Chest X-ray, PA view. Patient: 63 years old, sex F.
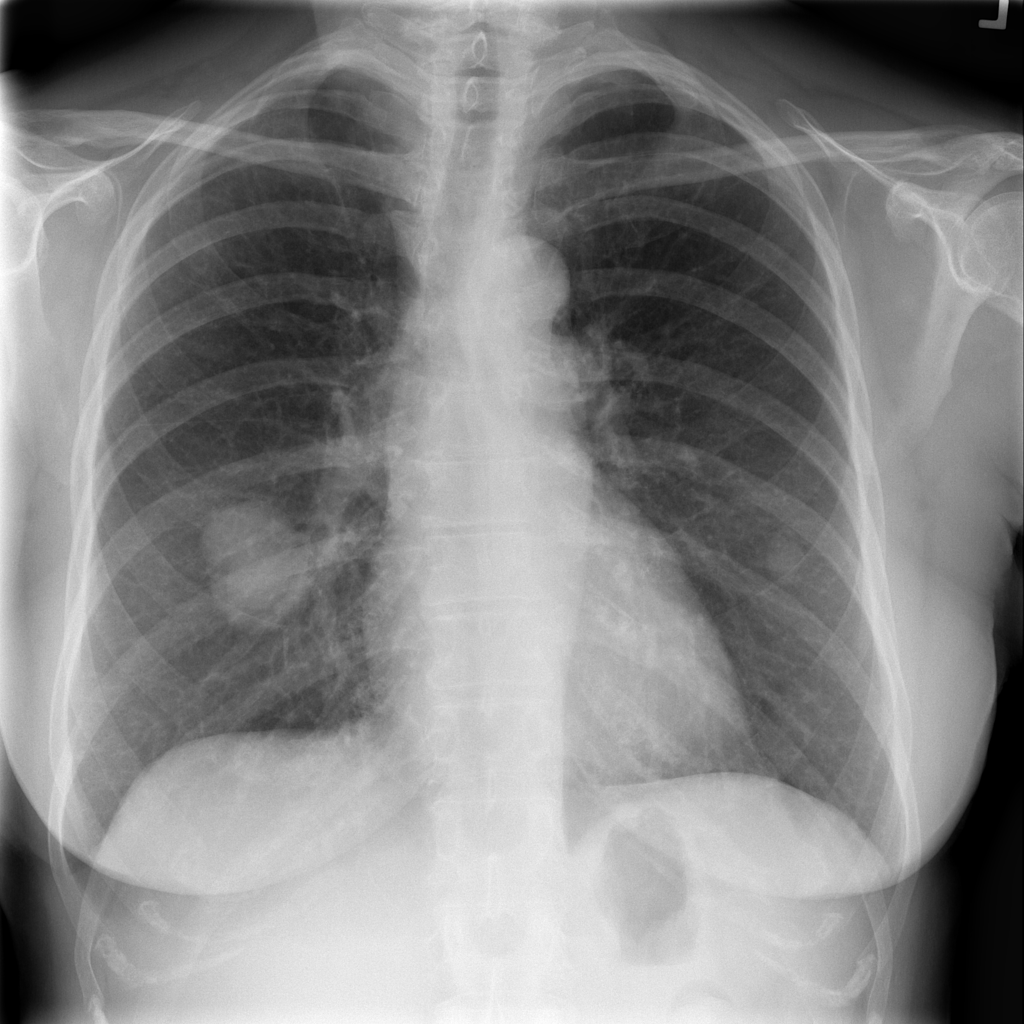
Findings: No Finding